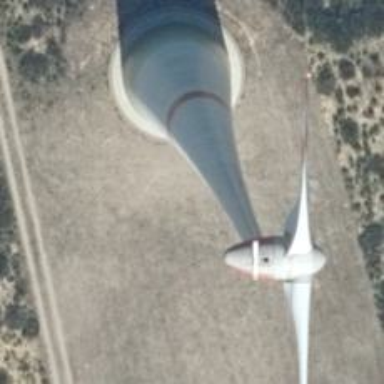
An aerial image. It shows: Wind-powered generator.